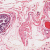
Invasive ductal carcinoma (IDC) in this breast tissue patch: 0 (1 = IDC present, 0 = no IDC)